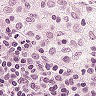
Metastatic tissue present: no